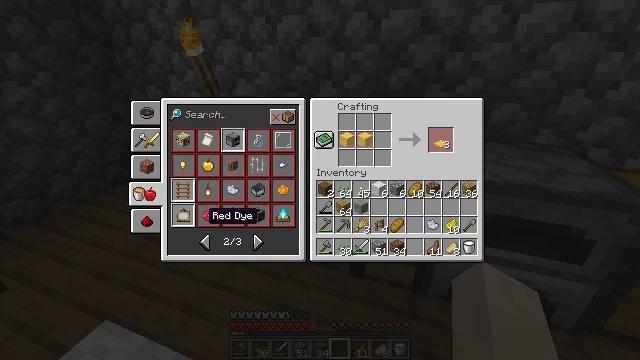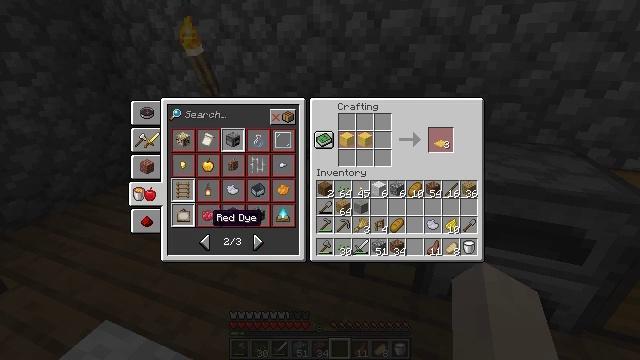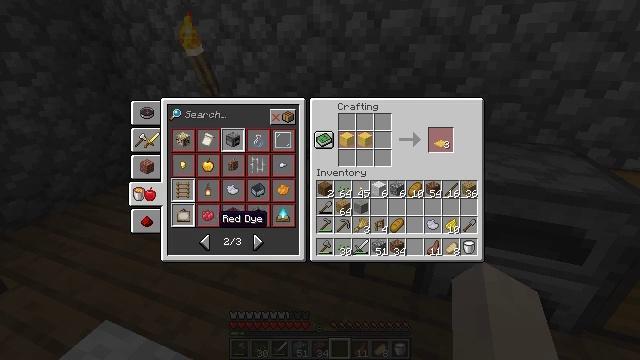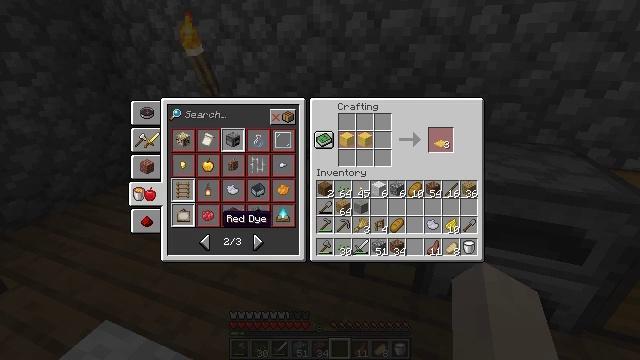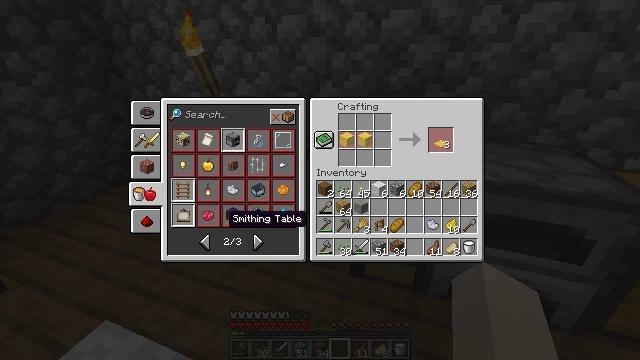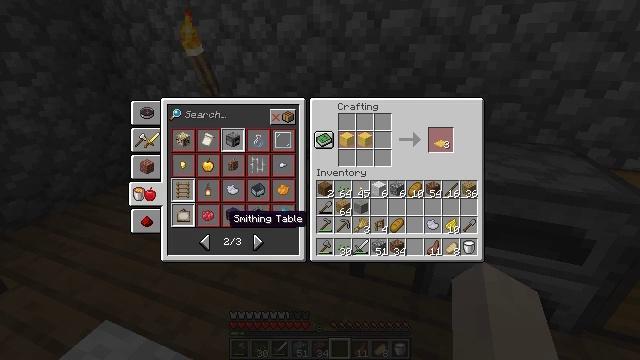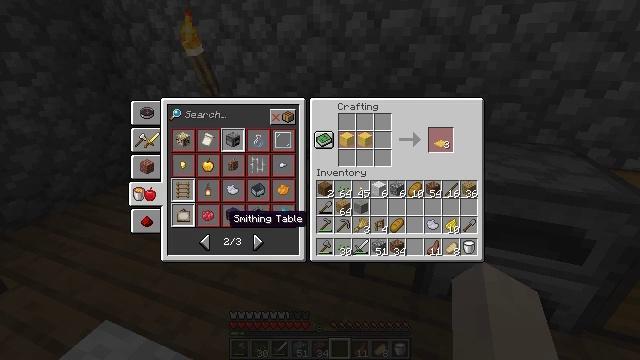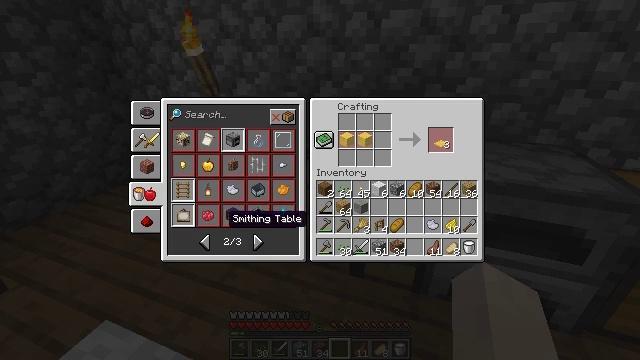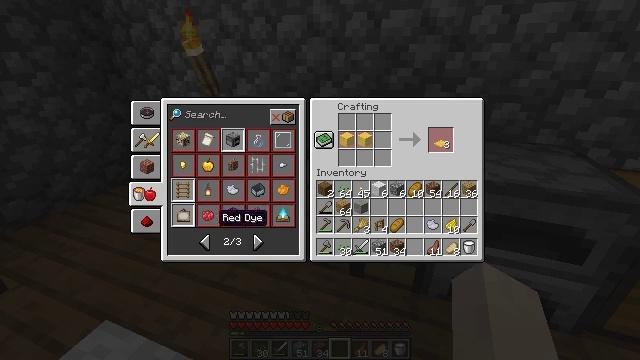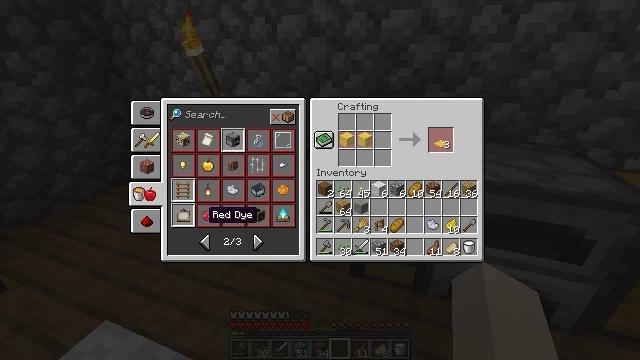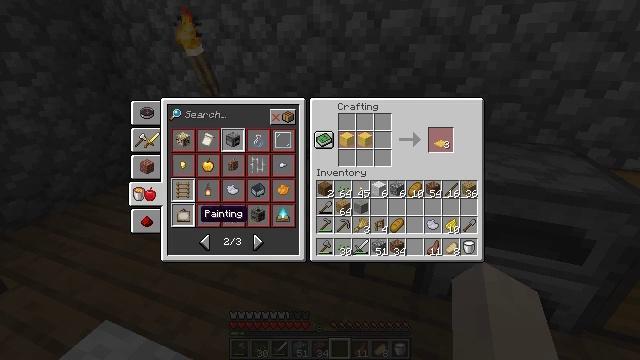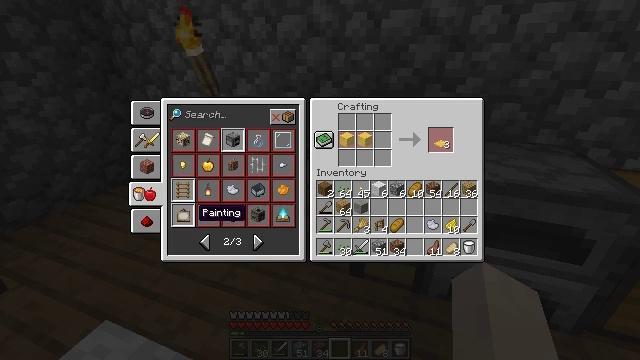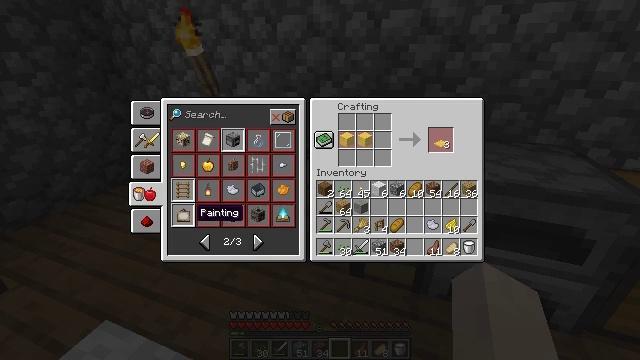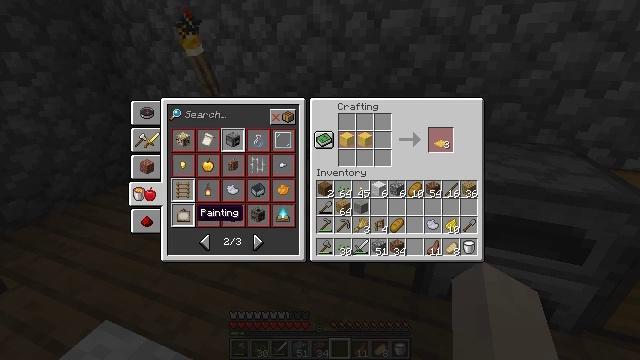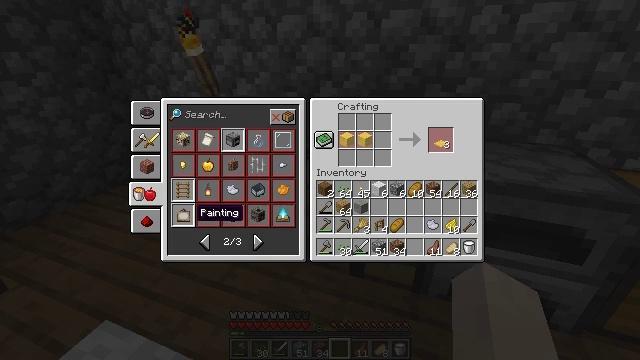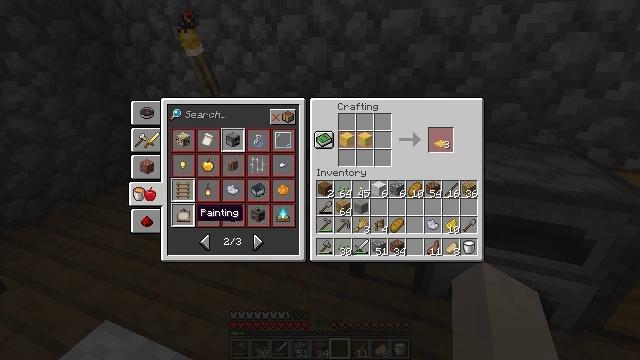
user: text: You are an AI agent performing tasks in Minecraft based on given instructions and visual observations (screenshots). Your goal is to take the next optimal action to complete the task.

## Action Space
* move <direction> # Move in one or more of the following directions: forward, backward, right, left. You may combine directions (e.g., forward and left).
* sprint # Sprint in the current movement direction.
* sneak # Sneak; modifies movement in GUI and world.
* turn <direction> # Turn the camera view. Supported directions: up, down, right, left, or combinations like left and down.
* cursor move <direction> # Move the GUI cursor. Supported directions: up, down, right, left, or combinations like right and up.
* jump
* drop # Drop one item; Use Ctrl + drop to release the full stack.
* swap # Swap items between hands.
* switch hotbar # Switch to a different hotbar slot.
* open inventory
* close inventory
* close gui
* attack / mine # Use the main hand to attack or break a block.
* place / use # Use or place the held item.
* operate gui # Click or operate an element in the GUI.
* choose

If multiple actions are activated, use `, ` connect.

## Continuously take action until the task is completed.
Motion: motion action
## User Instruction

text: Take sticks and wool to craft a painting.
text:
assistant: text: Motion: no_op
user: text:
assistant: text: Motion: no_op
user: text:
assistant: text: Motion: no_op
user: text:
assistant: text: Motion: no_op
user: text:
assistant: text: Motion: no_op
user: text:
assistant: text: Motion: no_op
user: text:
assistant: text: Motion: no_op
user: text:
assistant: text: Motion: cursor move left
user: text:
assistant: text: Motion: cursor move left
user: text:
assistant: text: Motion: cursor move left
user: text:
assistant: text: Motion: no_op
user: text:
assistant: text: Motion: no_op
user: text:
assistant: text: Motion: no_op
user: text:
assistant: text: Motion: no_op
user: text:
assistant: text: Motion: no_op
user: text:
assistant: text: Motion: no_op
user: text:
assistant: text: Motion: no_op
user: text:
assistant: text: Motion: no_op
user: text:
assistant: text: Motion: no_op
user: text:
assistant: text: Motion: operate gui
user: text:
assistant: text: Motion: operate gui
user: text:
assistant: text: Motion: no_op
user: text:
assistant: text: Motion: no_op
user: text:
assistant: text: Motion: no_op
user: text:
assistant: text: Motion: no_op
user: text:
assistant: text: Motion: cursor move right
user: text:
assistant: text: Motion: cursor move right and up
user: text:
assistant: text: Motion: cursor move right
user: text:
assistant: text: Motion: no_op
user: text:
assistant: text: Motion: no_op